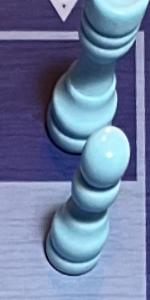
Label: Pawn_White